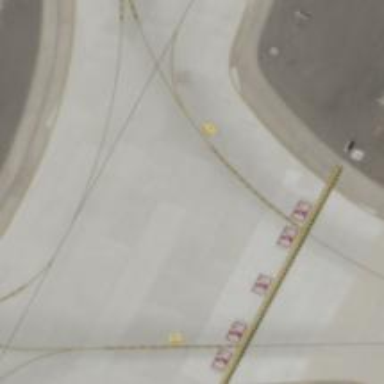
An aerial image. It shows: Image of taxiway at airport.